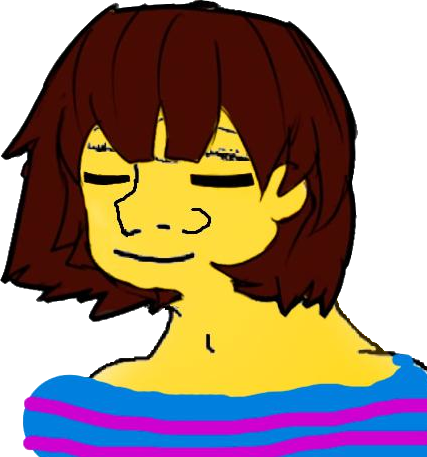
Label: 5_Boomer